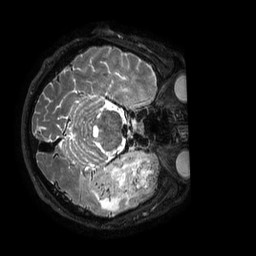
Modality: T2w
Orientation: axial
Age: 67
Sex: male
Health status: ill
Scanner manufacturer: philips
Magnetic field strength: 3 T
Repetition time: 3.5 s
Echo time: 0.3 s